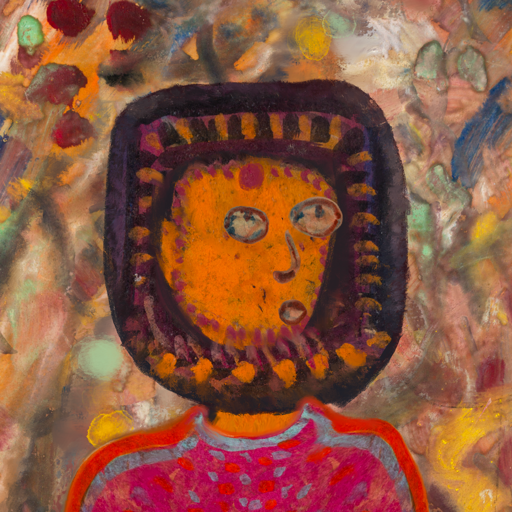
Background: Mother_And_Son_Mother, Head And Neck Side: Doll_w_Hair, Face Side: Orphan, Bust: Sisters, Hair Side: Blank, Head Accessory: Blank, Second Necklace: Blank, Necklace: Blank, Baby: Blank